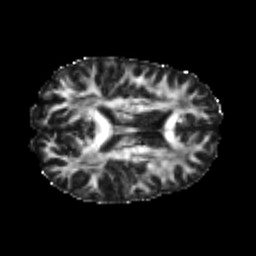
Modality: FA
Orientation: axial
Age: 20
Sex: male
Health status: healthy
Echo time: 0.074 s